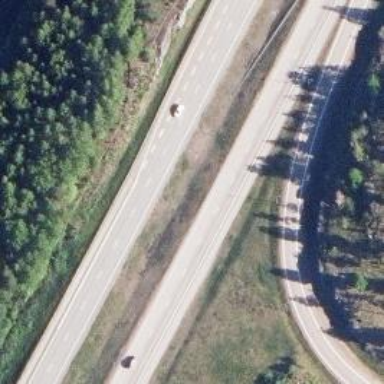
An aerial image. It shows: Asphalt motorway.